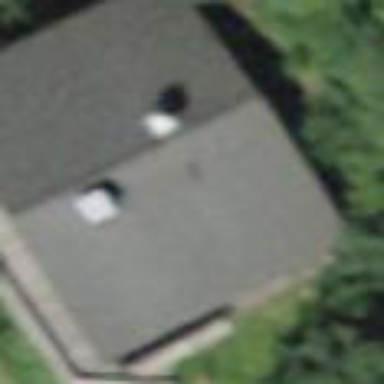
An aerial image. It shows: Simple and straightforward house.